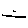
Label: line